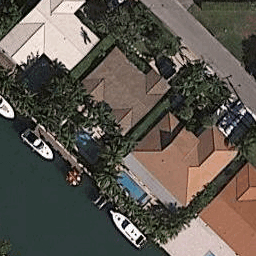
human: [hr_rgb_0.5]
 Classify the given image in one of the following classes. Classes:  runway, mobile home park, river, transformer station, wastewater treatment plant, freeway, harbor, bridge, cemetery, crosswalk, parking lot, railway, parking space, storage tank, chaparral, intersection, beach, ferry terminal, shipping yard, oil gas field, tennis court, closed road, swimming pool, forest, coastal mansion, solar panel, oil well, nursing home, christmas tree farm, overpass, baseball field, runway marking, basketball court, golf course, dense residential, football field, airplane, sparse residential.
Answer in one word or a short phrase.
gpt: coastal mansion